The plot is a time-scale (wavelet) decomposition of a bearing vibration signal. Diagnose the bearing from this image, choosing from: normal, inner_race, outer_race, ball.
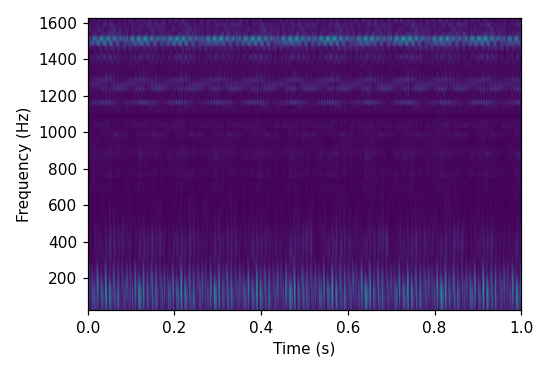
Answer: outer_race